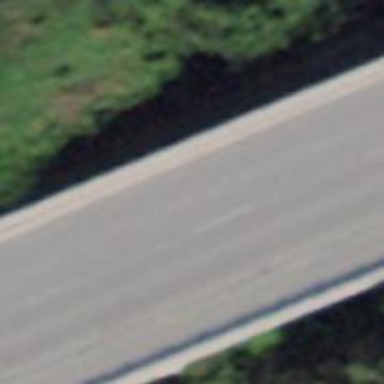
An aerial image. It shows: Tertiary road on bridge with asphalt surface and sidewalk on the left.